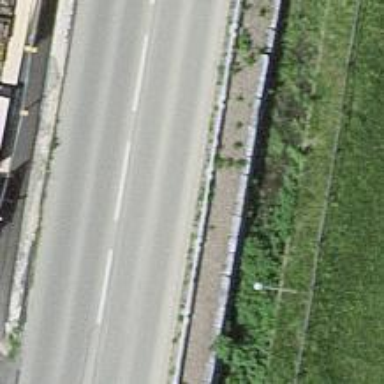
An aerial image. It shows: Asphalt road with primary highway designation. There is designated left lane for cyclists.